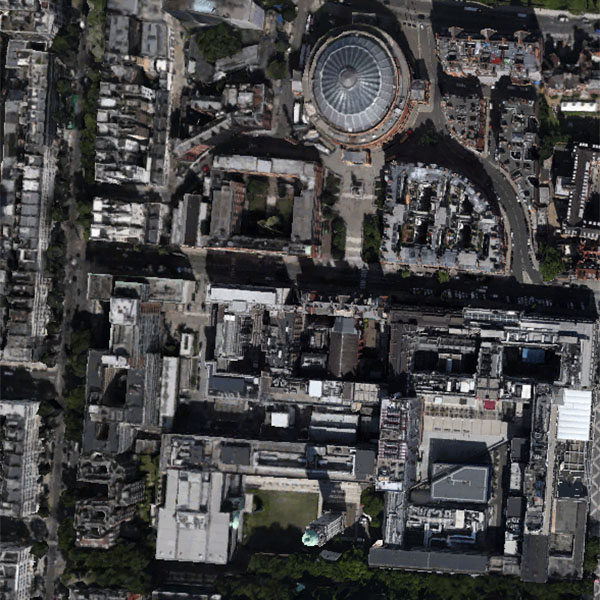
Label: School